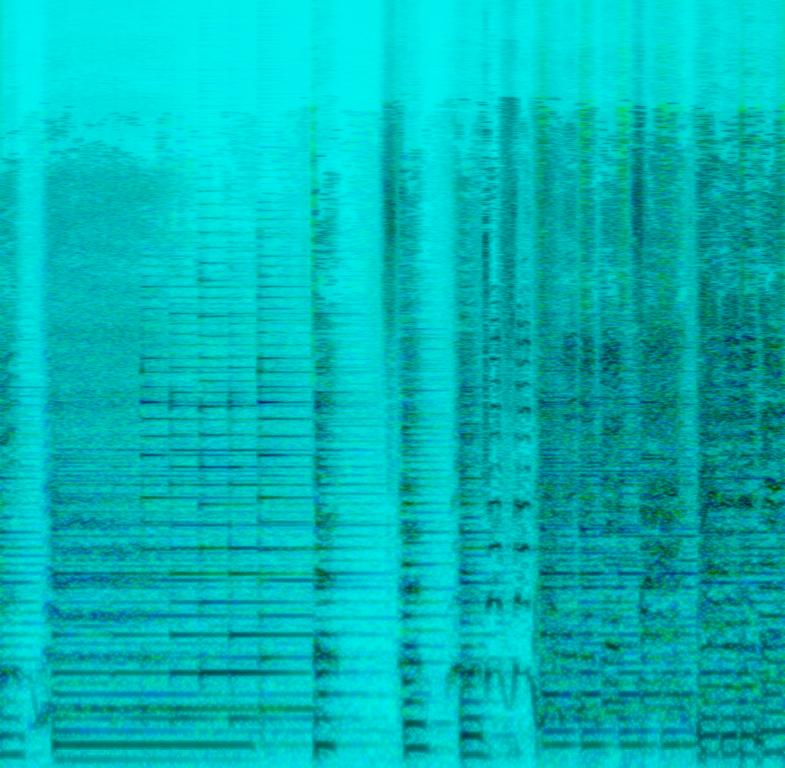
This is a rock opera piece. There is a male vocalist singing passionately with a choir of backing vocals. The piano plays the main theme with the electric guitar while a bass guitar plays in the background. The rhythmic background is provided by the acoustic drums playing a simple rock beat. There is an energetic atmosphere to the piece. This piece could be used at sports venues. It could also be playing in the background of a bar.